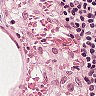
Metastatic tissue present: no